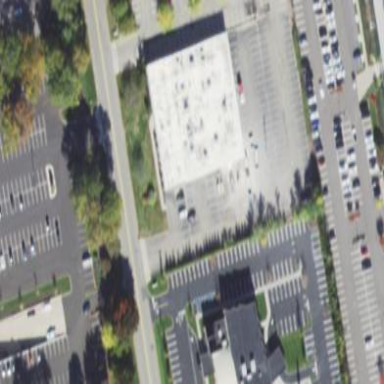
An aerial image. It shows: Commercial building.